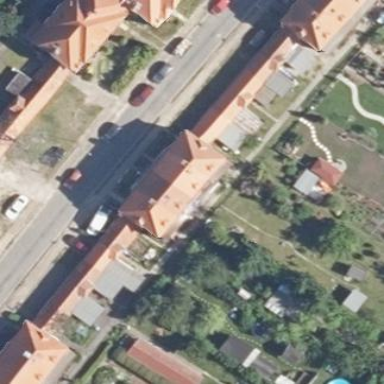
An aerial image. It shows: Terrace building with gabled red roof.